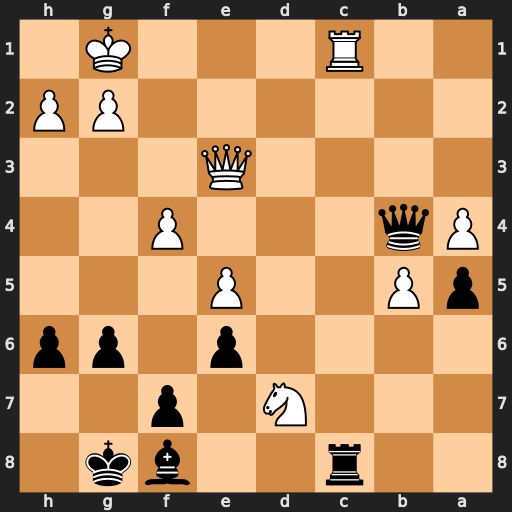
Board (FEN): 2r2bk1/3N1p2/4p1pp/pP2P3/Pq3P2/4Q3/6PP/2R3K1
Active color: b
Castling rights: -
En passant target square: -
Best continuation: Rxc1+ Qxc1 Qd4+